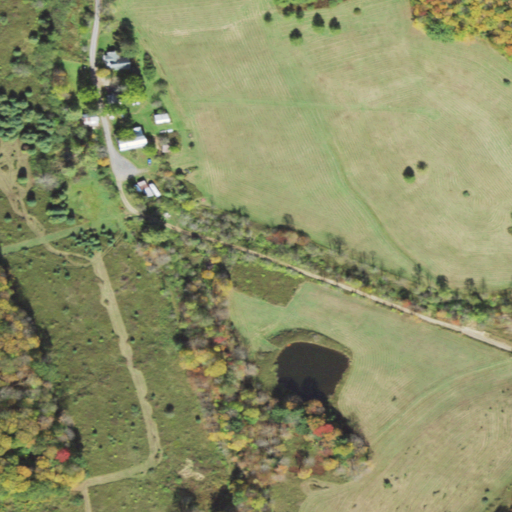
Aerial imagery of valley in Pennsylvania named Baker Hollow containing pasture, deciduous forest, open development, mixed forest, and low intensity development